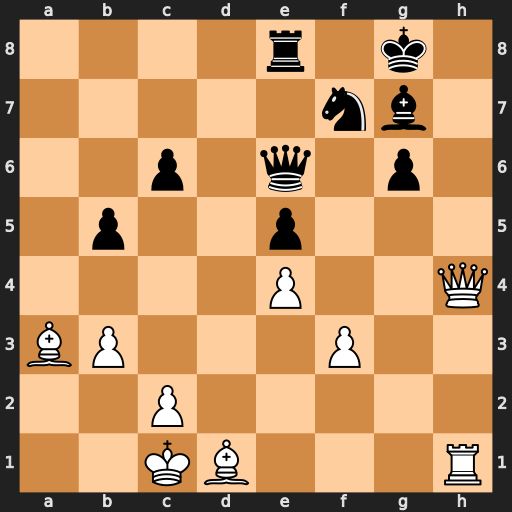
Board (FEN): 4r1k1/5nb1/2p1q1p1/1p2p3/4P2Q/BP3P2/2P5/2KB3R
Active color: w
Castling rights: -
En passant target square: -
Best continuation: Qh7#